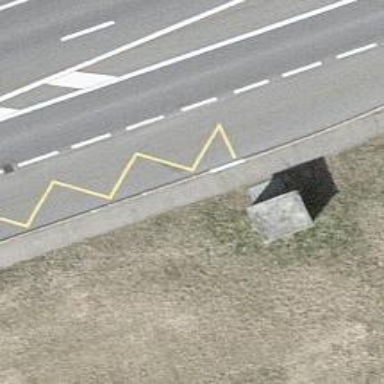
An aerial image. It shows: Bus stop with platform for public transport.